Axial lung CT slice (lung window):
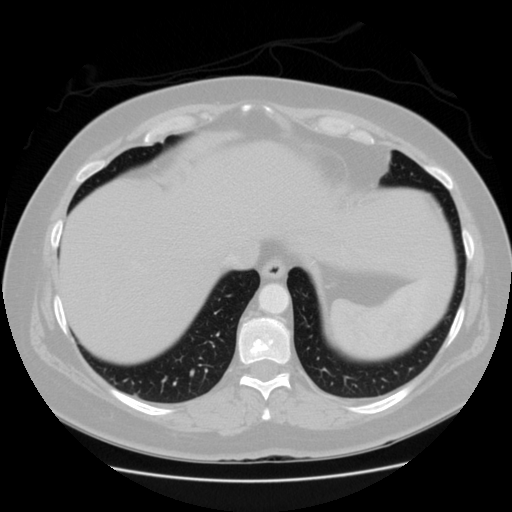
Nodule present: no